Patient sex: M
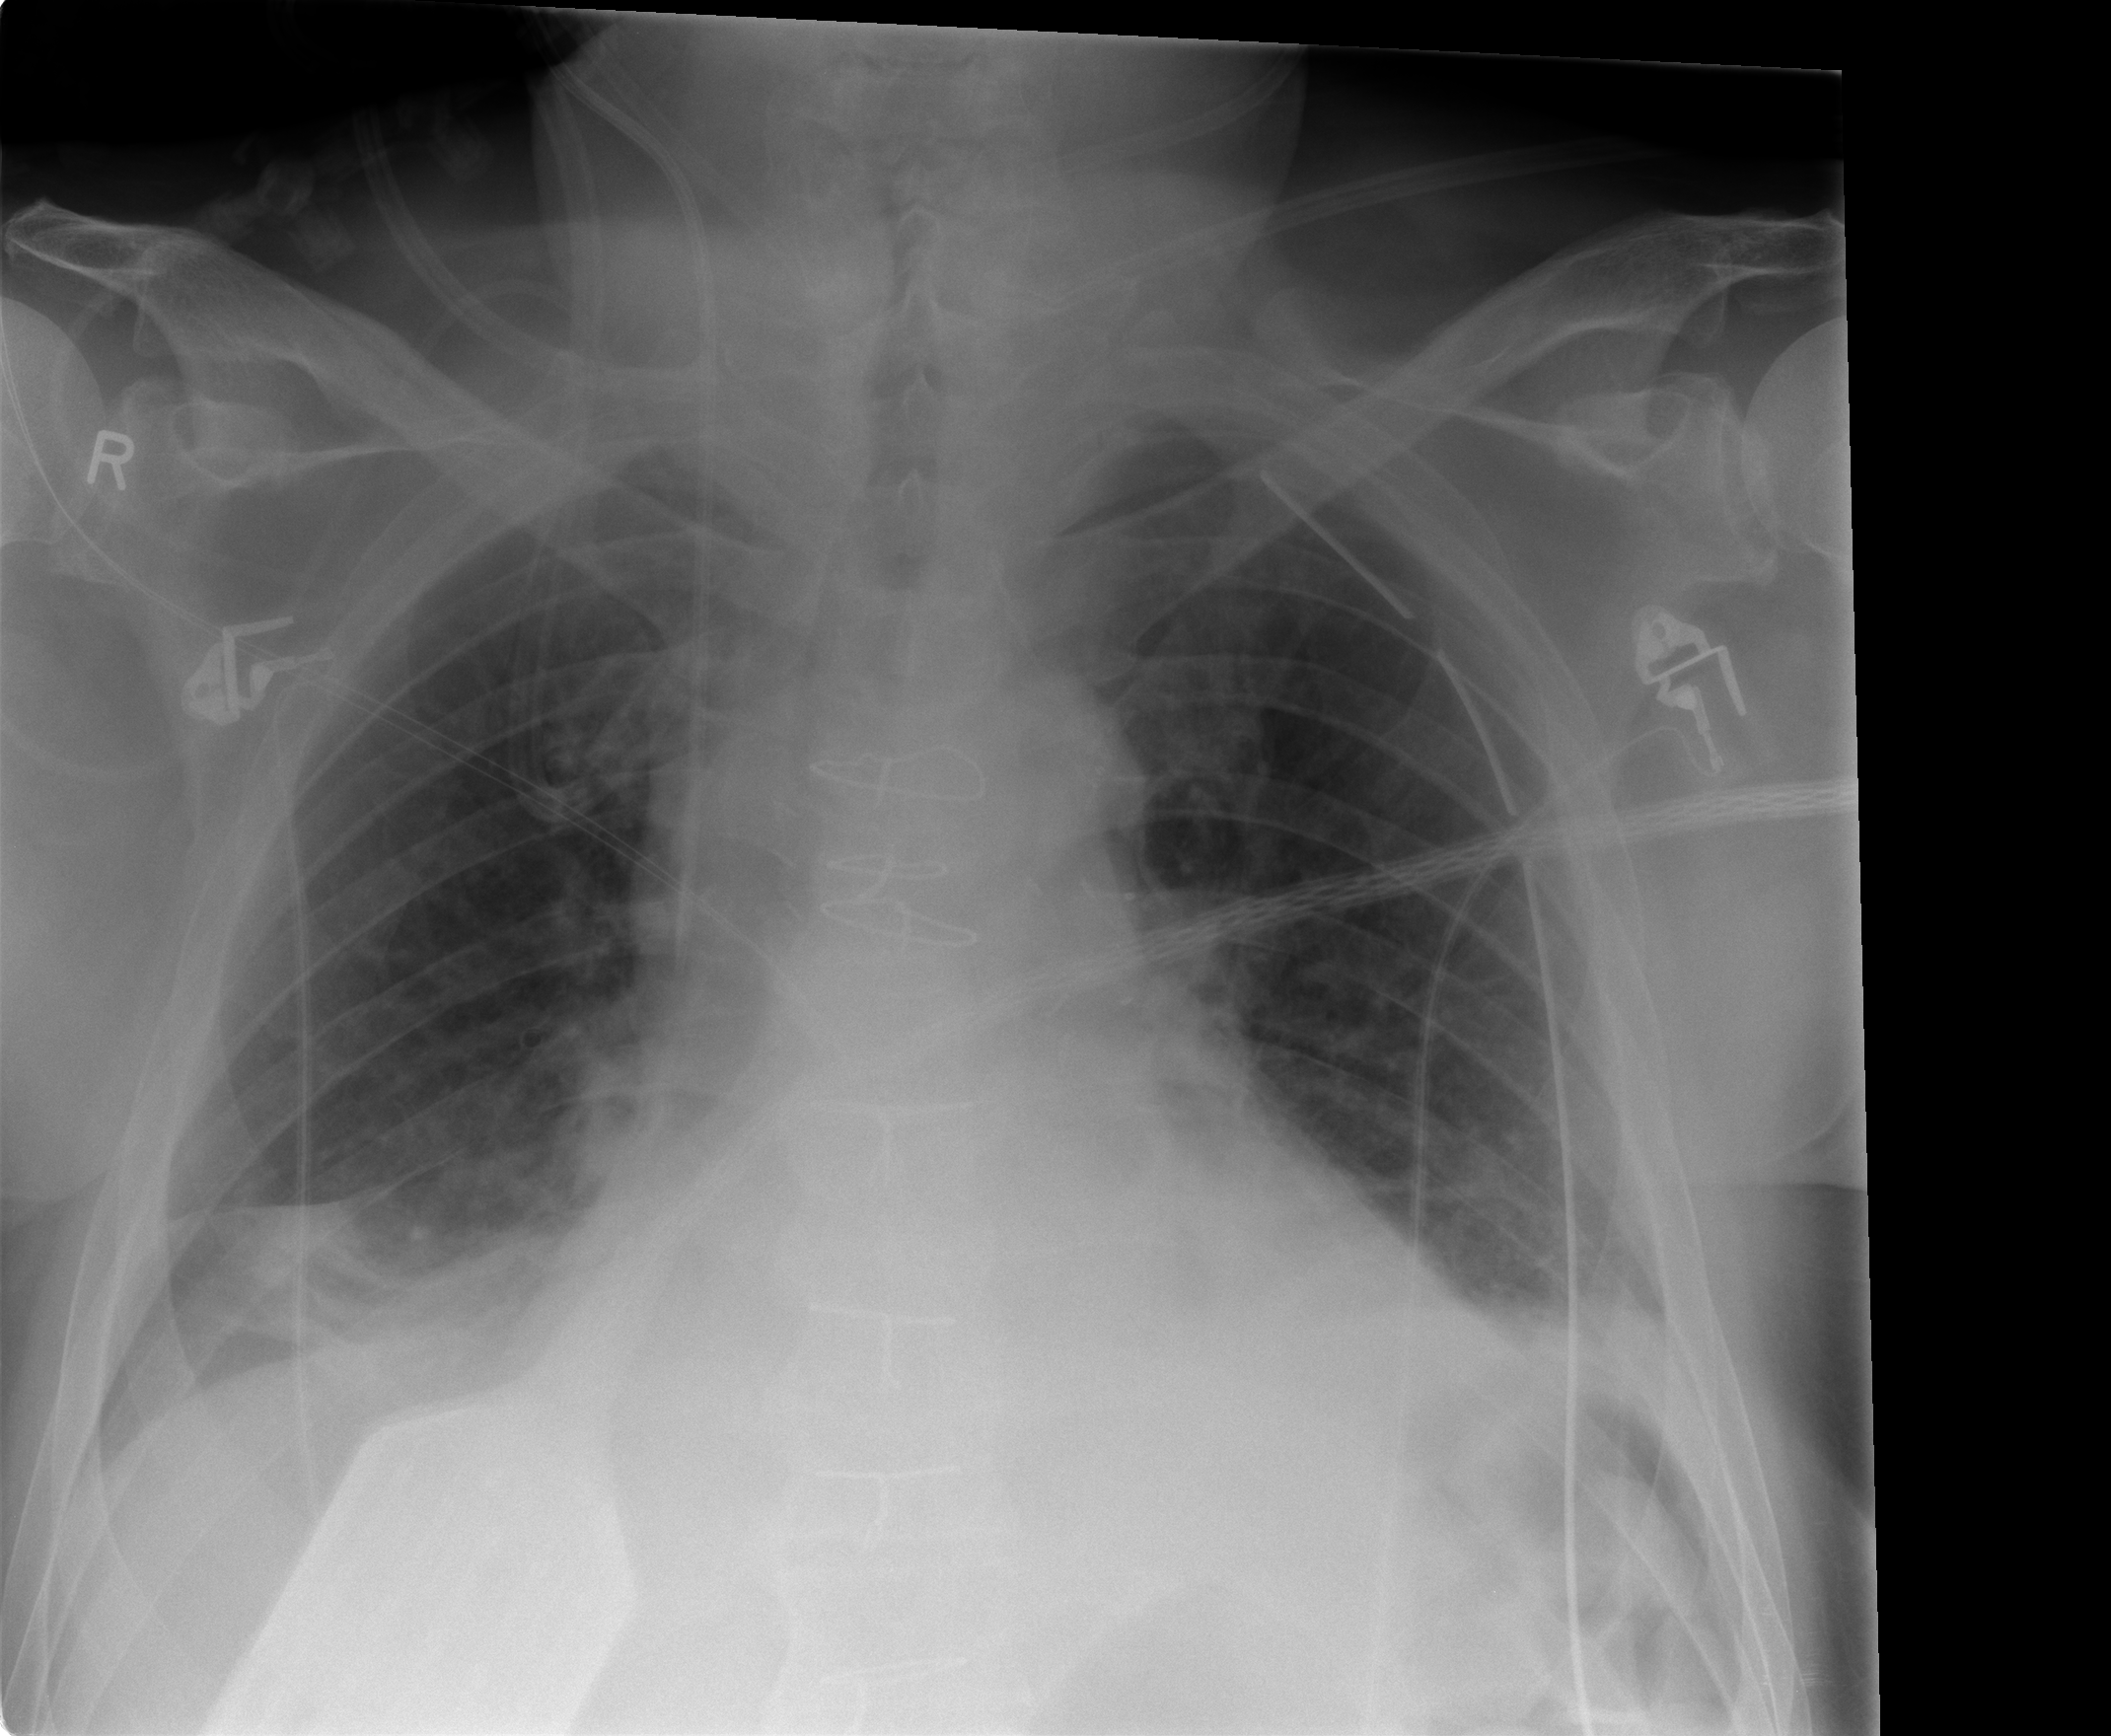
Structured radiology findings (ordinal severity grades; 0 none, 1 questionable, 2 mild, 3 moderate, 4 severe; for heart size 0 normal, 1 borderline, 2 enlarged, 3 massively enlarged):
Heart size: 2
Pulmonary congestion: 2
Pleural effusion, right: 2
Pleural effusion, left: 1
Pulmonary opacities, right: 0
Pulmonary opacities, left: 0
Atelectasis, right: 2
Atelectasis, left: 2